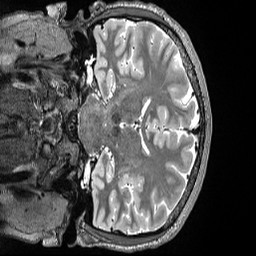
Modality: T2w
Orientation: coronal
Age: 29
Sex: male
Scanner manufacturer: siemens
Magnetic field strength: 3 T
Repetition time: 3.2 s
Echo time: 0.563 s